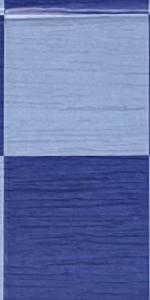
Label: Empty